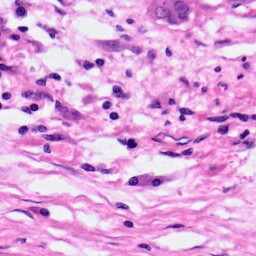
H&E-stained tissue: Pancreatic